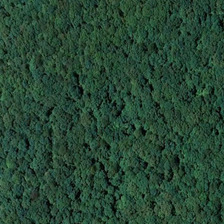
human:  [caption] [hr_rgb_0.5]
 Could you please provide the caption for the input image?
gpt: many green trees form a piece of forest .

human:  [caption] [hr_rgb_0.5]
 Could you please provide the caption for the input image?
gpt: many green trees form a piece of forest .

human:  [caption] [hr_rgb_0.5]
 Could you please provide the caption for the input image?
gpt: many green trees form a piece of forest .

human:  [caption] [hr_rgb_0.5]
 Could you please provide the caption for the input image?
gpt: many green trees form a piece of forest .

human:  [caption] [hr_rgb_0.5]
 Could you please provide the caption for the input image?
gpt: many green trees form a piece of forest .